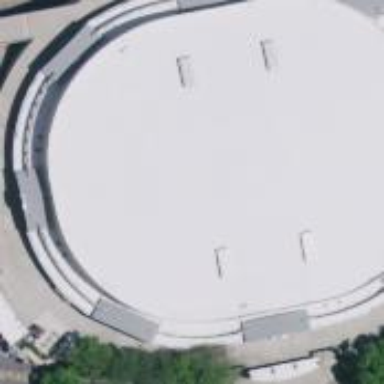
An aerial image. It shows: Sports centre building with facilities for basketball.